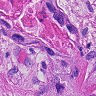
Metastatic tissue present: yes